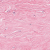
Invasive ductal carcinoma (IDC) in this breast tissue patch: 0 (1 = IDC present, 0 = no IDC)